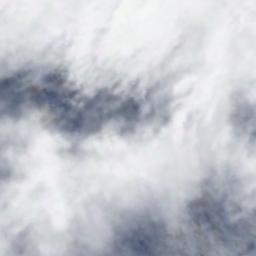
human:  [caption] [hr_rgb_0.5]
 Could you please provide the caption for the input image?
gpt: Large clouds cover the sea .

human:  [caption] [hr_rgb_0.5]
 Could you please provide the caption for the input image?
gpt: There were deep clouds in the air, And we could barely see anything on the ground .

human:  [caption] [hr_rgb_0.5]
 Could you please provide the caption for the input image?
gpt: The stratus clouds are located above the surface of the sea .

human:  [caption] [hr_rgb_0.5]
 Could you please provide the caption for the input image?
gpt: The white cloud is above land .

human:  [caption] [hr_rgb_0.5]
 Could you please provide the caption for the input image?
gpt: Thick white clouds over a blue sea .